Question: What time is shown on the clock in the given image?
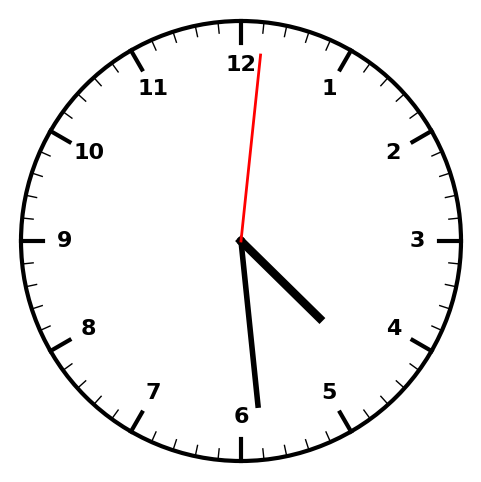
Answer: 04:29:01